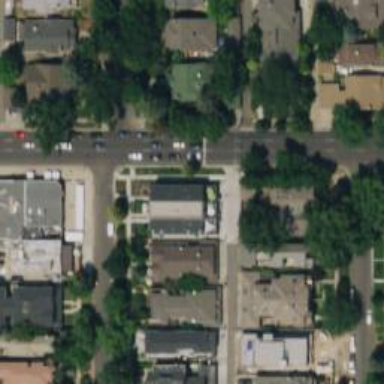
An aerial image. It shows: Alleyway designated as service road.